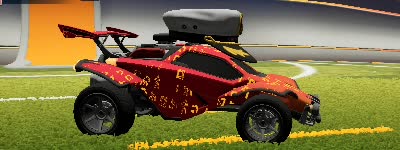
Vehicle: octane